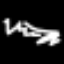
Label: squiggle